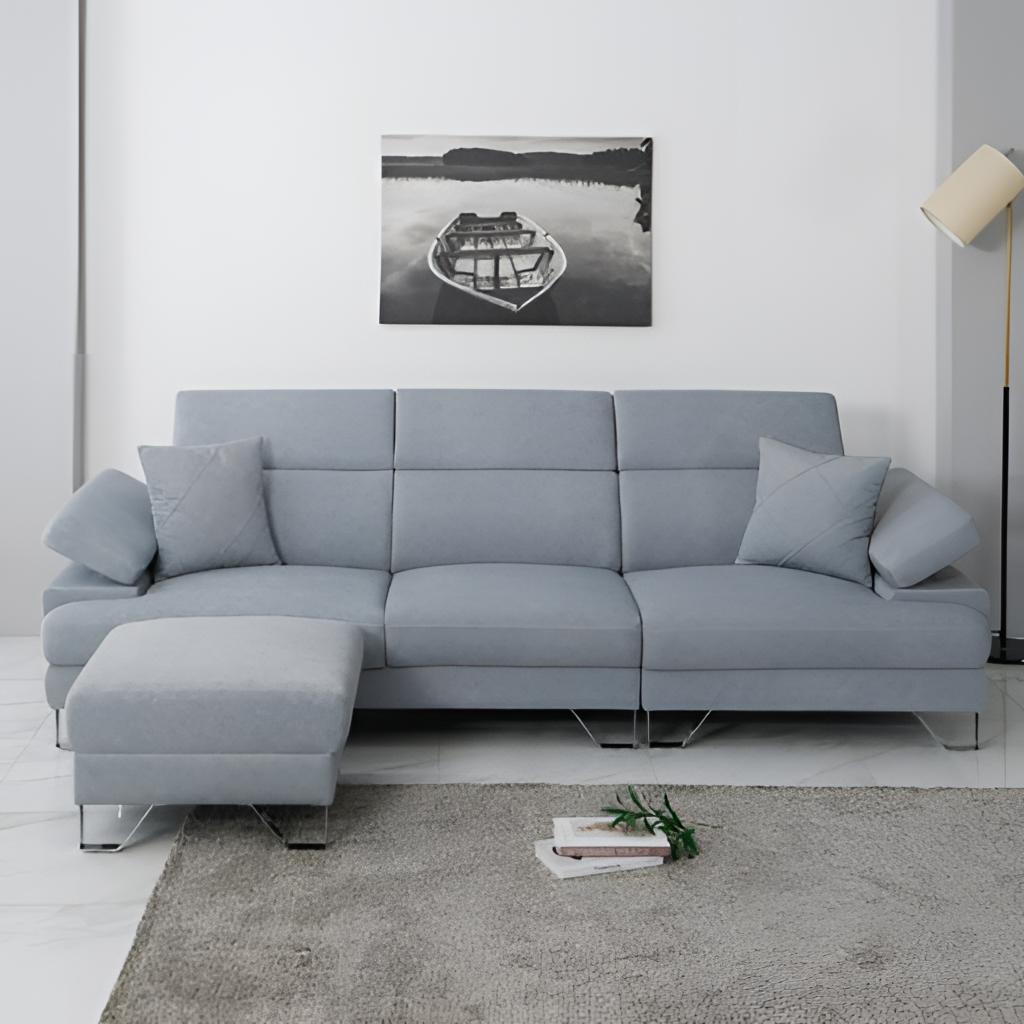
living room, gray fabric sectional sofa, paint wallpaper, with solid pattern, modern, gray tile flooring, with large square pattern